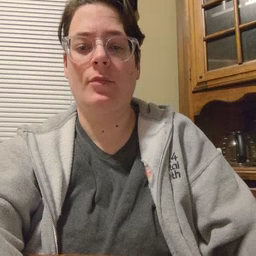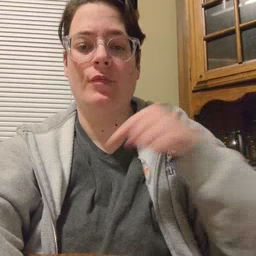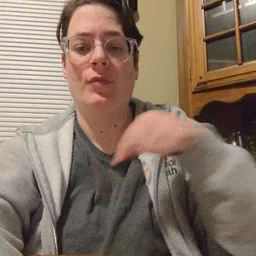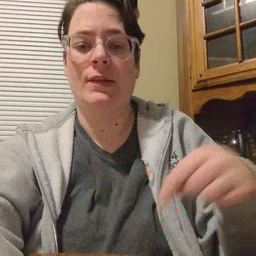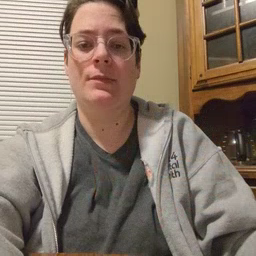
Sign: feet